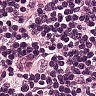
Metastatic tissue present: no